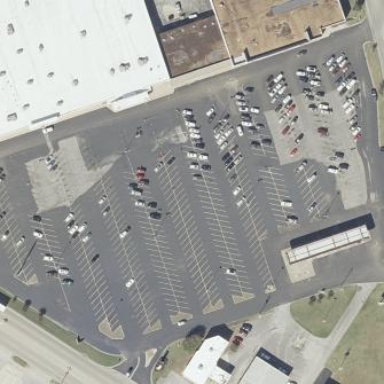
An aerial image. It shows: Retail area.